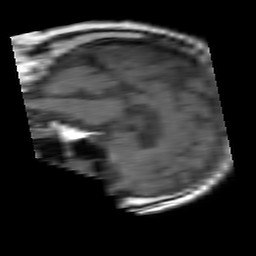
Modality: T1w
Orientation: sagittal
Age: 74
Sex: male
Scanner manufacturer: philips
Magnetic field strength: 1.5 T
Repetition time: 0.55 s
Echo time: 0.015 s